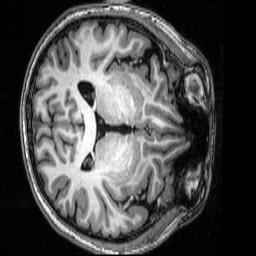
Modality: T1w
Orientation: axial
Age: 25
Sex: male
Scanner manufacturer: siemens
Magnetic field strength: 3 T
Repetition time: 2.53 s
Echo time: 0.00339 s